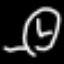
Label: clock